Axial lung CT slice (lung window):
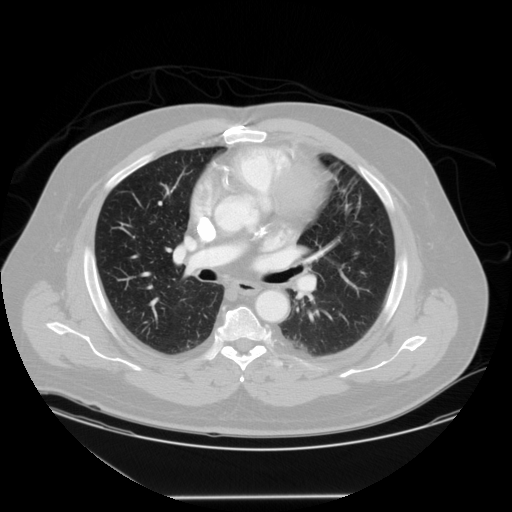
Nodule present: no